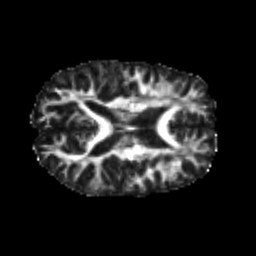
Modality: FA
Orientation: axial
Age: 21
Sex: male
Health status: healthy
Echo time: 0.074 s